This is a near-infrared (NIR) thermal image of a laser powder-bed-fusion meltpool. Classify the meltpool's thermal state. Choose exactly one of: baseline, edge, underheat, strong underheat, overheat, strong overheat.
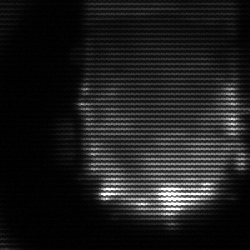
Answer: baseline